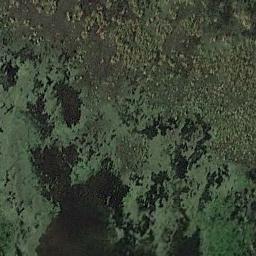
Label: wetland